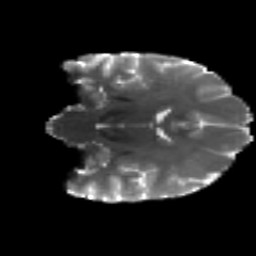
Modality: T2w
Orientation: coronal
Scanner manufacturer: siemens
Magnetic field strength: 3 T
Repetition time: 4.16 s
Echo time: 0.0806 s